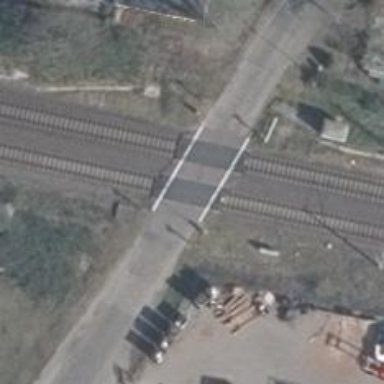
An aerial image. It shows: Railway level crossing.